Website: walmart
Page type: address-validator
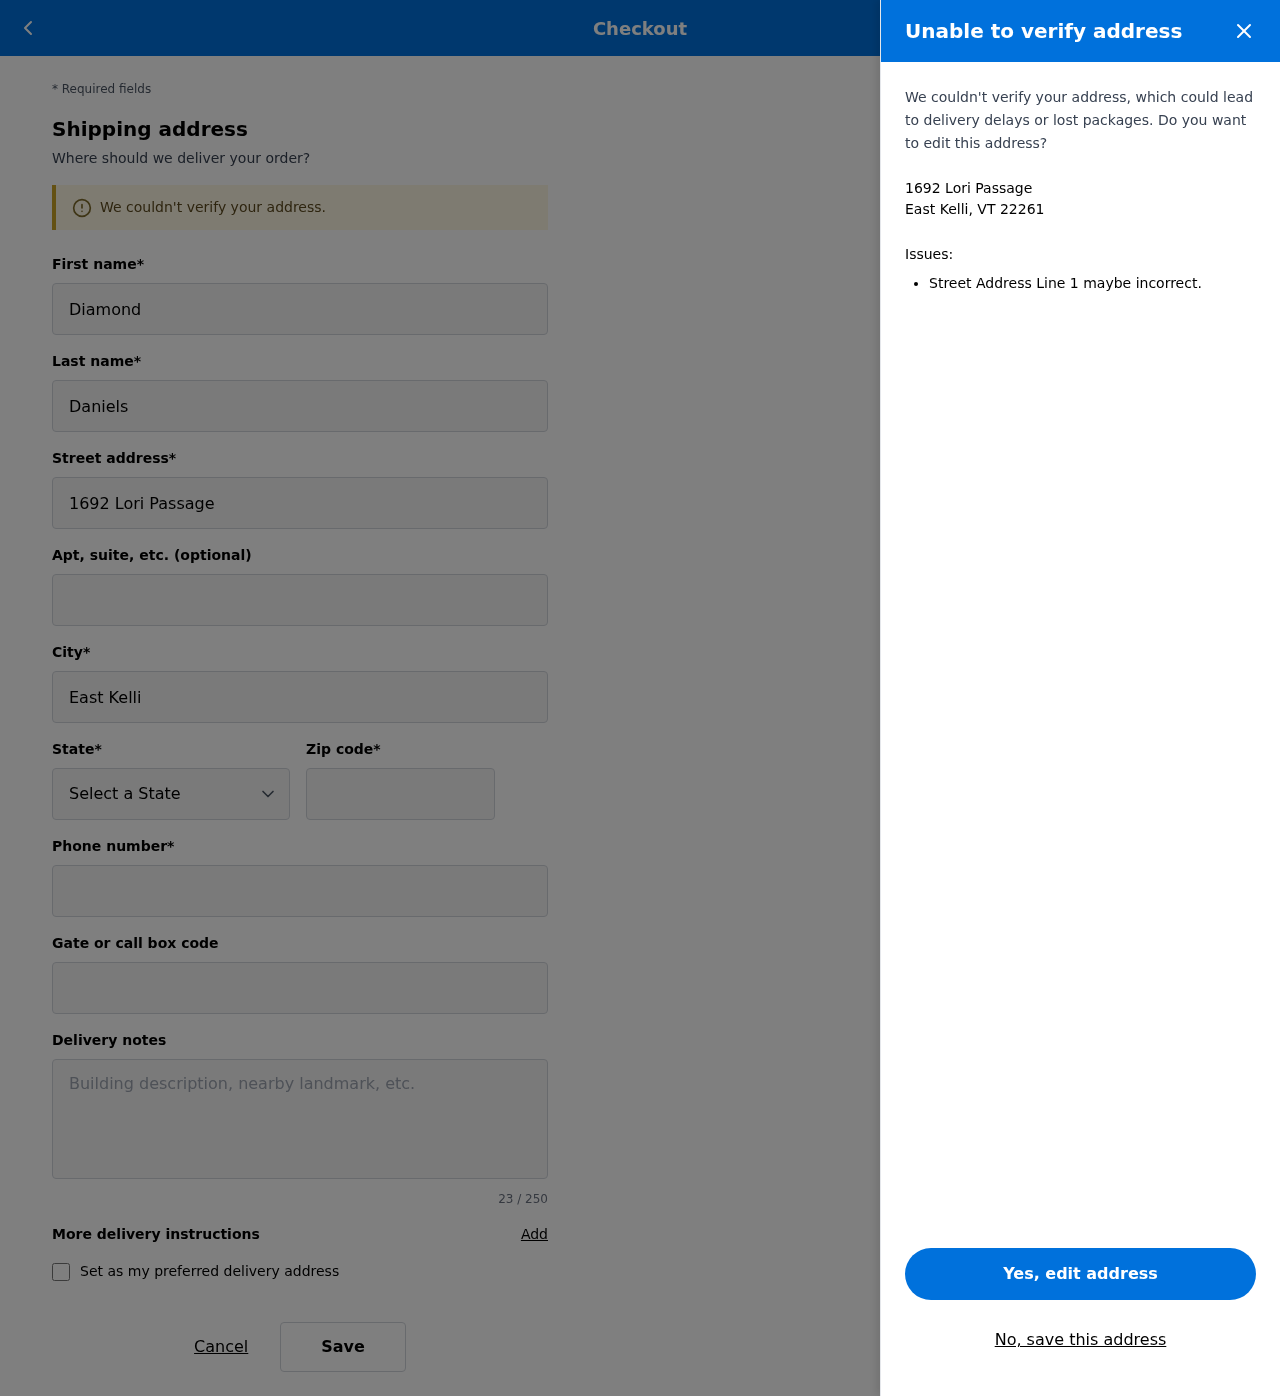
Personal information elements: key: PII_CITY_STATE_ZIP
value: East Kelli, VT 22261
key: PII_DELIVERY_INSTRUCTIONS
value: Place in package locker
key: PII_STATE_ABBR
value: VT
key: PII_STREET
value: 1692 Lori Passage
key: PII_FIRSTNAME
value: Diamond
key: PII_LASTNAME
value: Daniels
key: PII_CITY
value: East Kelli
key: PII_POSTCODE
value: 22261
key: PII_PHONE
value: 2147162190
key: PII_SECURITY_CODE
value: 63UA